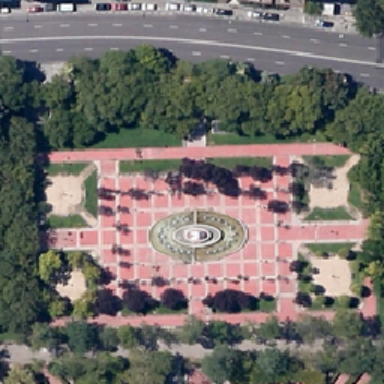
The trees are green and the roads are gray .